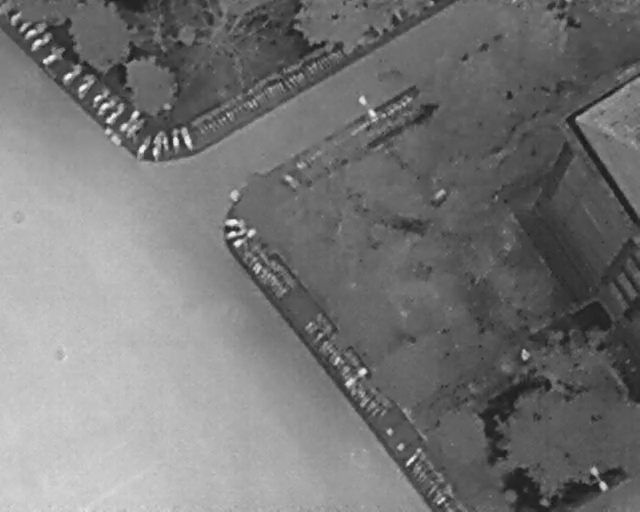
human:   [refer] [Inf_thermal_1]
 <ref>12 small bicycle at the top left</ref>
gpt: <box>[[26, 26, 31, 27, 153], [4, 7, 8, 8, 56], [25, 27, 29, 28, 2], [20, 27, 24, 29, 18], [3, 5, 7, 6, 55], [6, 9, 10, 11, 48], [9, 13, 13, 15, 43], [15, 21, 19, 23, 41], [22, 27, 26, 29, 2], [18, 22, 22, 24, 42], [24, 27, 27, 28, 2], [15, 17, 17, 23, 137]]</box>

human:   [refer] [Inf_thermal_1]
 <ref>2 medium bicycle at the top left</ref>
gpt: <box>[[11, 15, 15, 17, 42], [13, 18, 17, 20, 40]]</box>

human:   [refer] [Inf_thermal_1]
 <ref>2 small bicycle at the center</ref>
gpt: <box>[[36, 40, 37, 45, 2], [36, 43, 37, 47, 170]]</box>